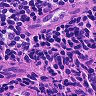
Metastatic tissue present: no